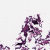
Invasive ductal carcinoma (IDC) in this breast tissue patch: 0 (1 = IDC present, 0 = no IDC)